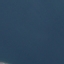
Label: SeaLake